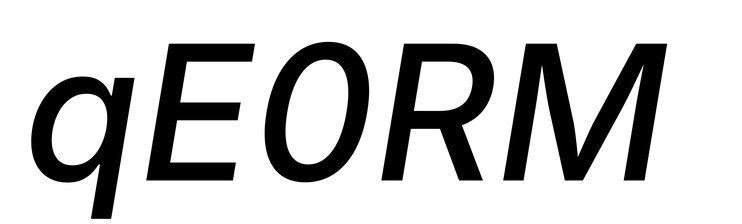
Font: Inter-Italic_Medium_Italic